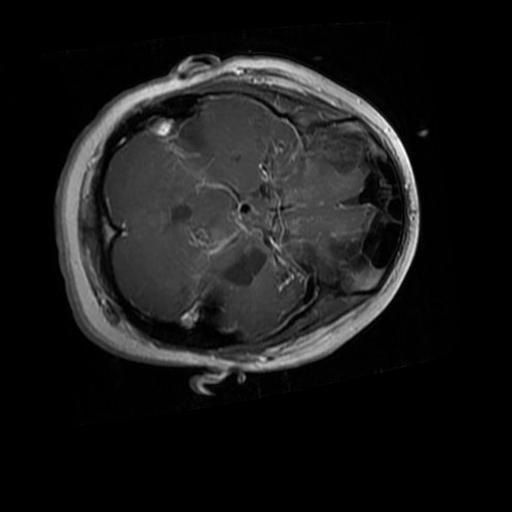
Label: brain_glioma